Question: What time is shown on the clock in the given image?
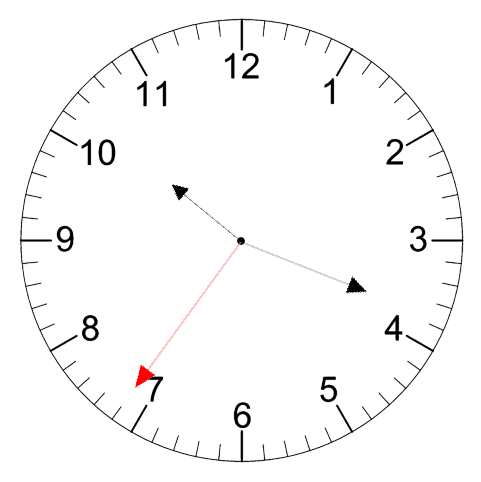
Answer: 10:18:36